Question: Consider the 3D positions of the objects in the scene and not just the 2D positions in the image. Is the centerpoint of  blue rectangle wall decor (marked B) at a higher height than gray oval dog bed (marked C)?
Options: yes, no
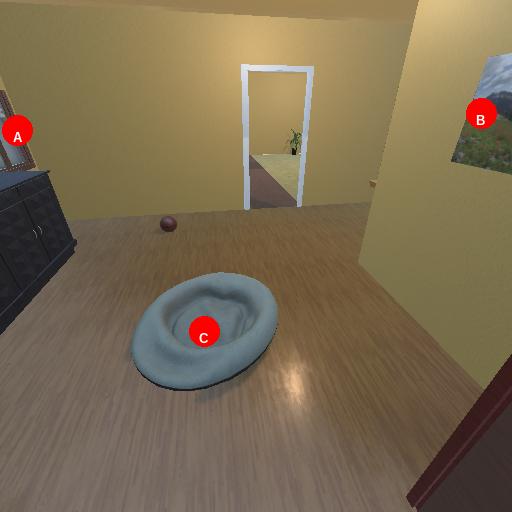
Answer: yes